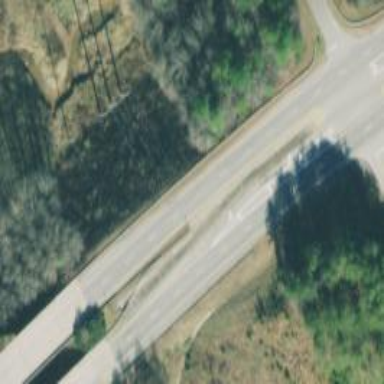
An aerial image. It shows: Asphalt trunk link road.